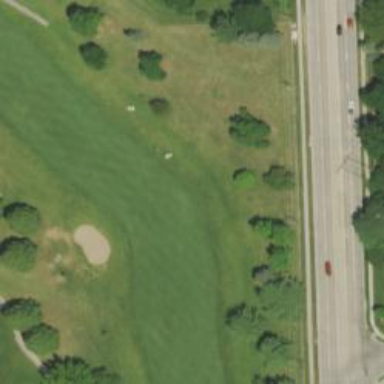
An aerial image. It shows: View of golf hole.